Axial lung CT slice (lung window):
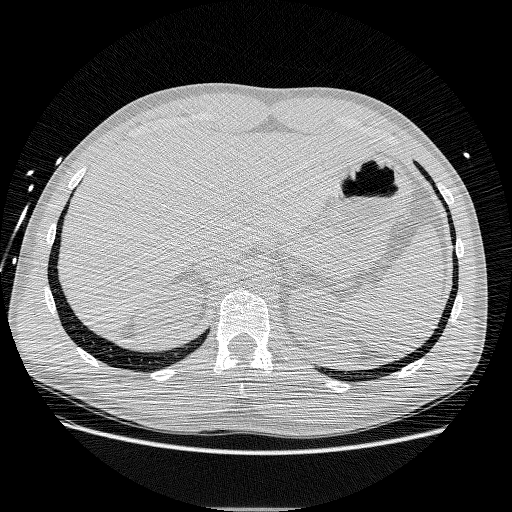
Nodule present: no